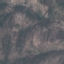
Label: HerbaceousVegetation